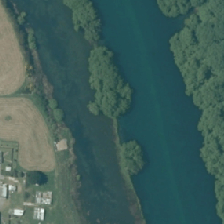
Land cover: deciduous_hardwood